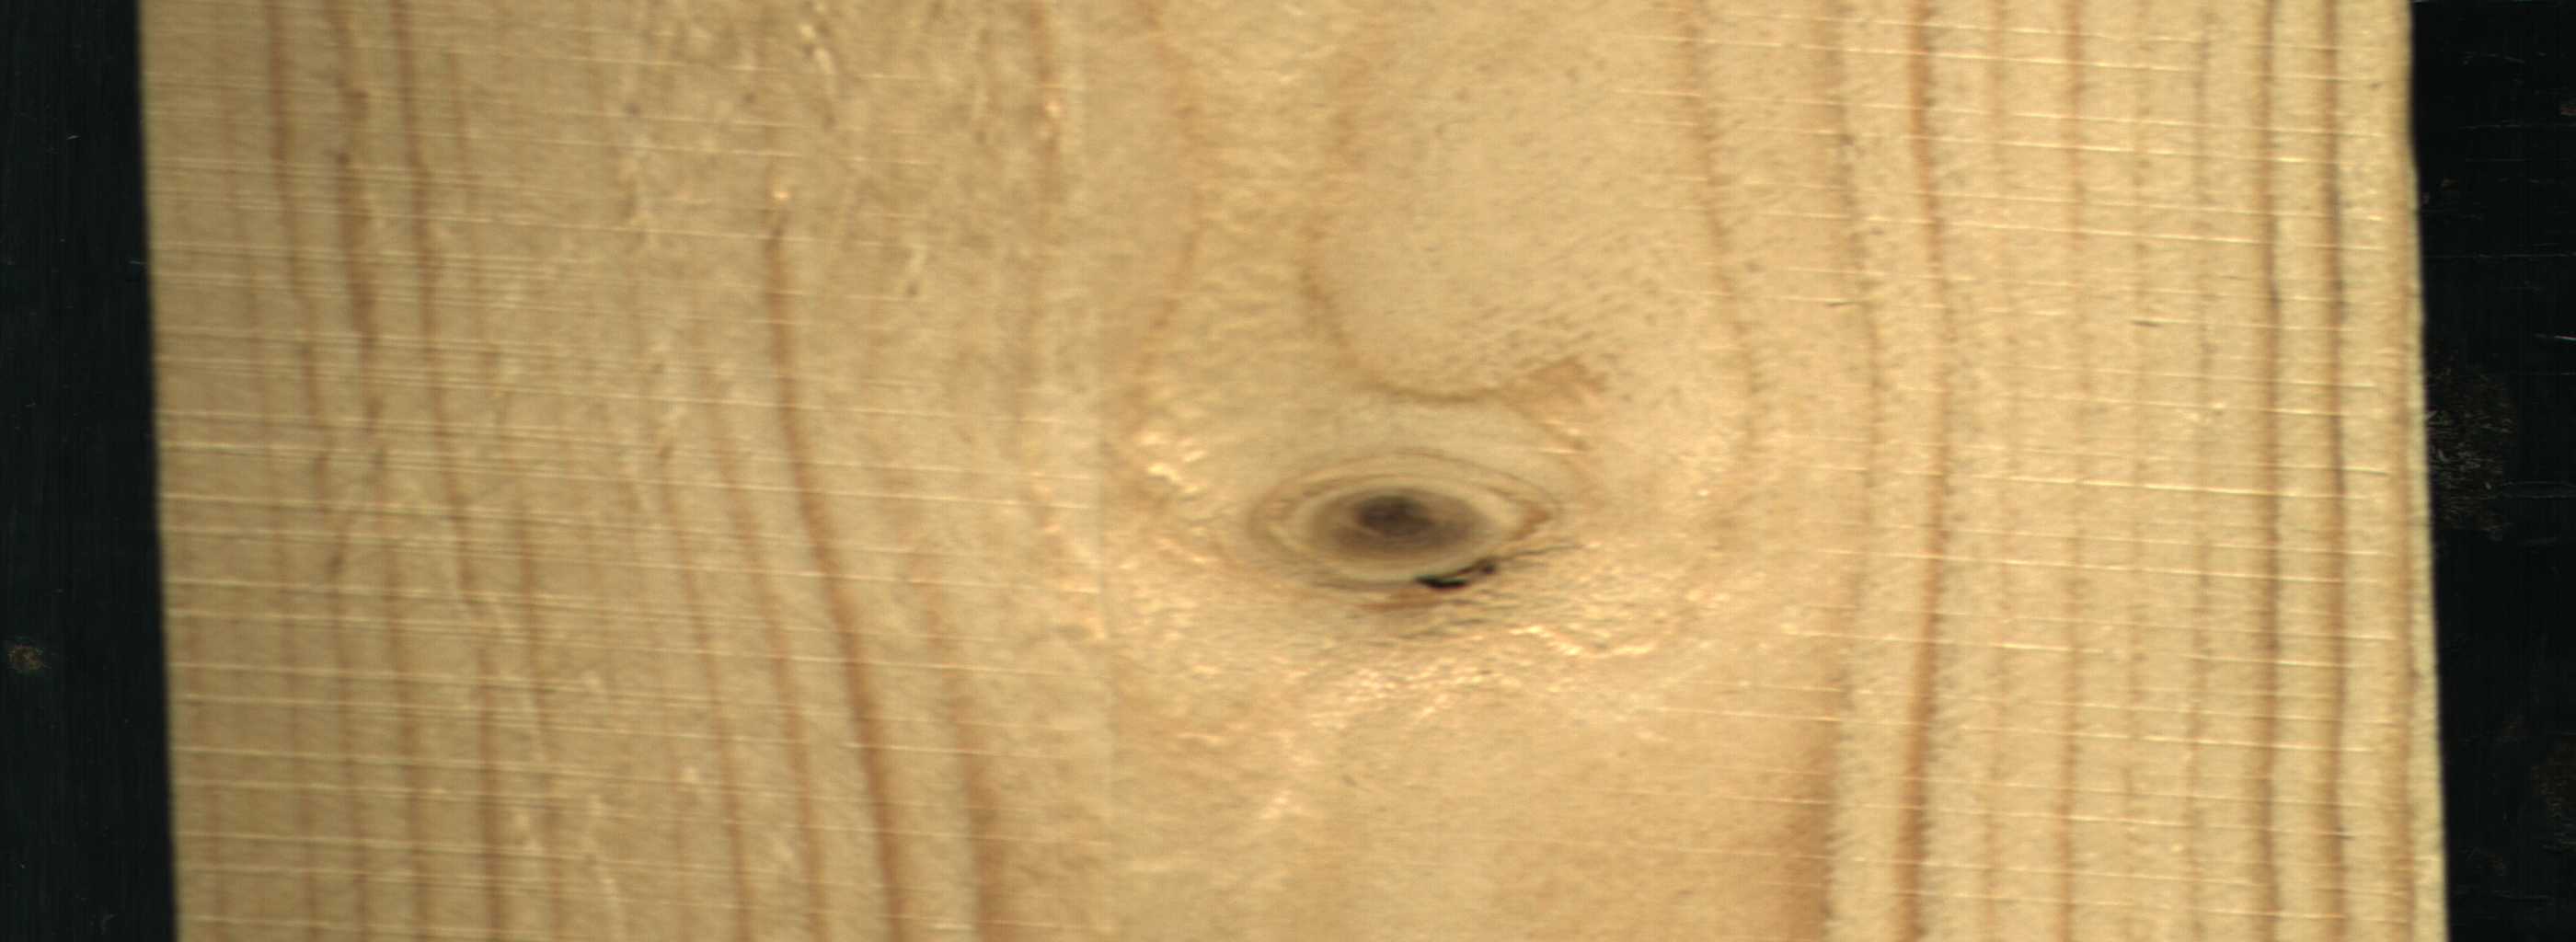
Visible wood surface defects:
Dead_Knot
Live_Knot